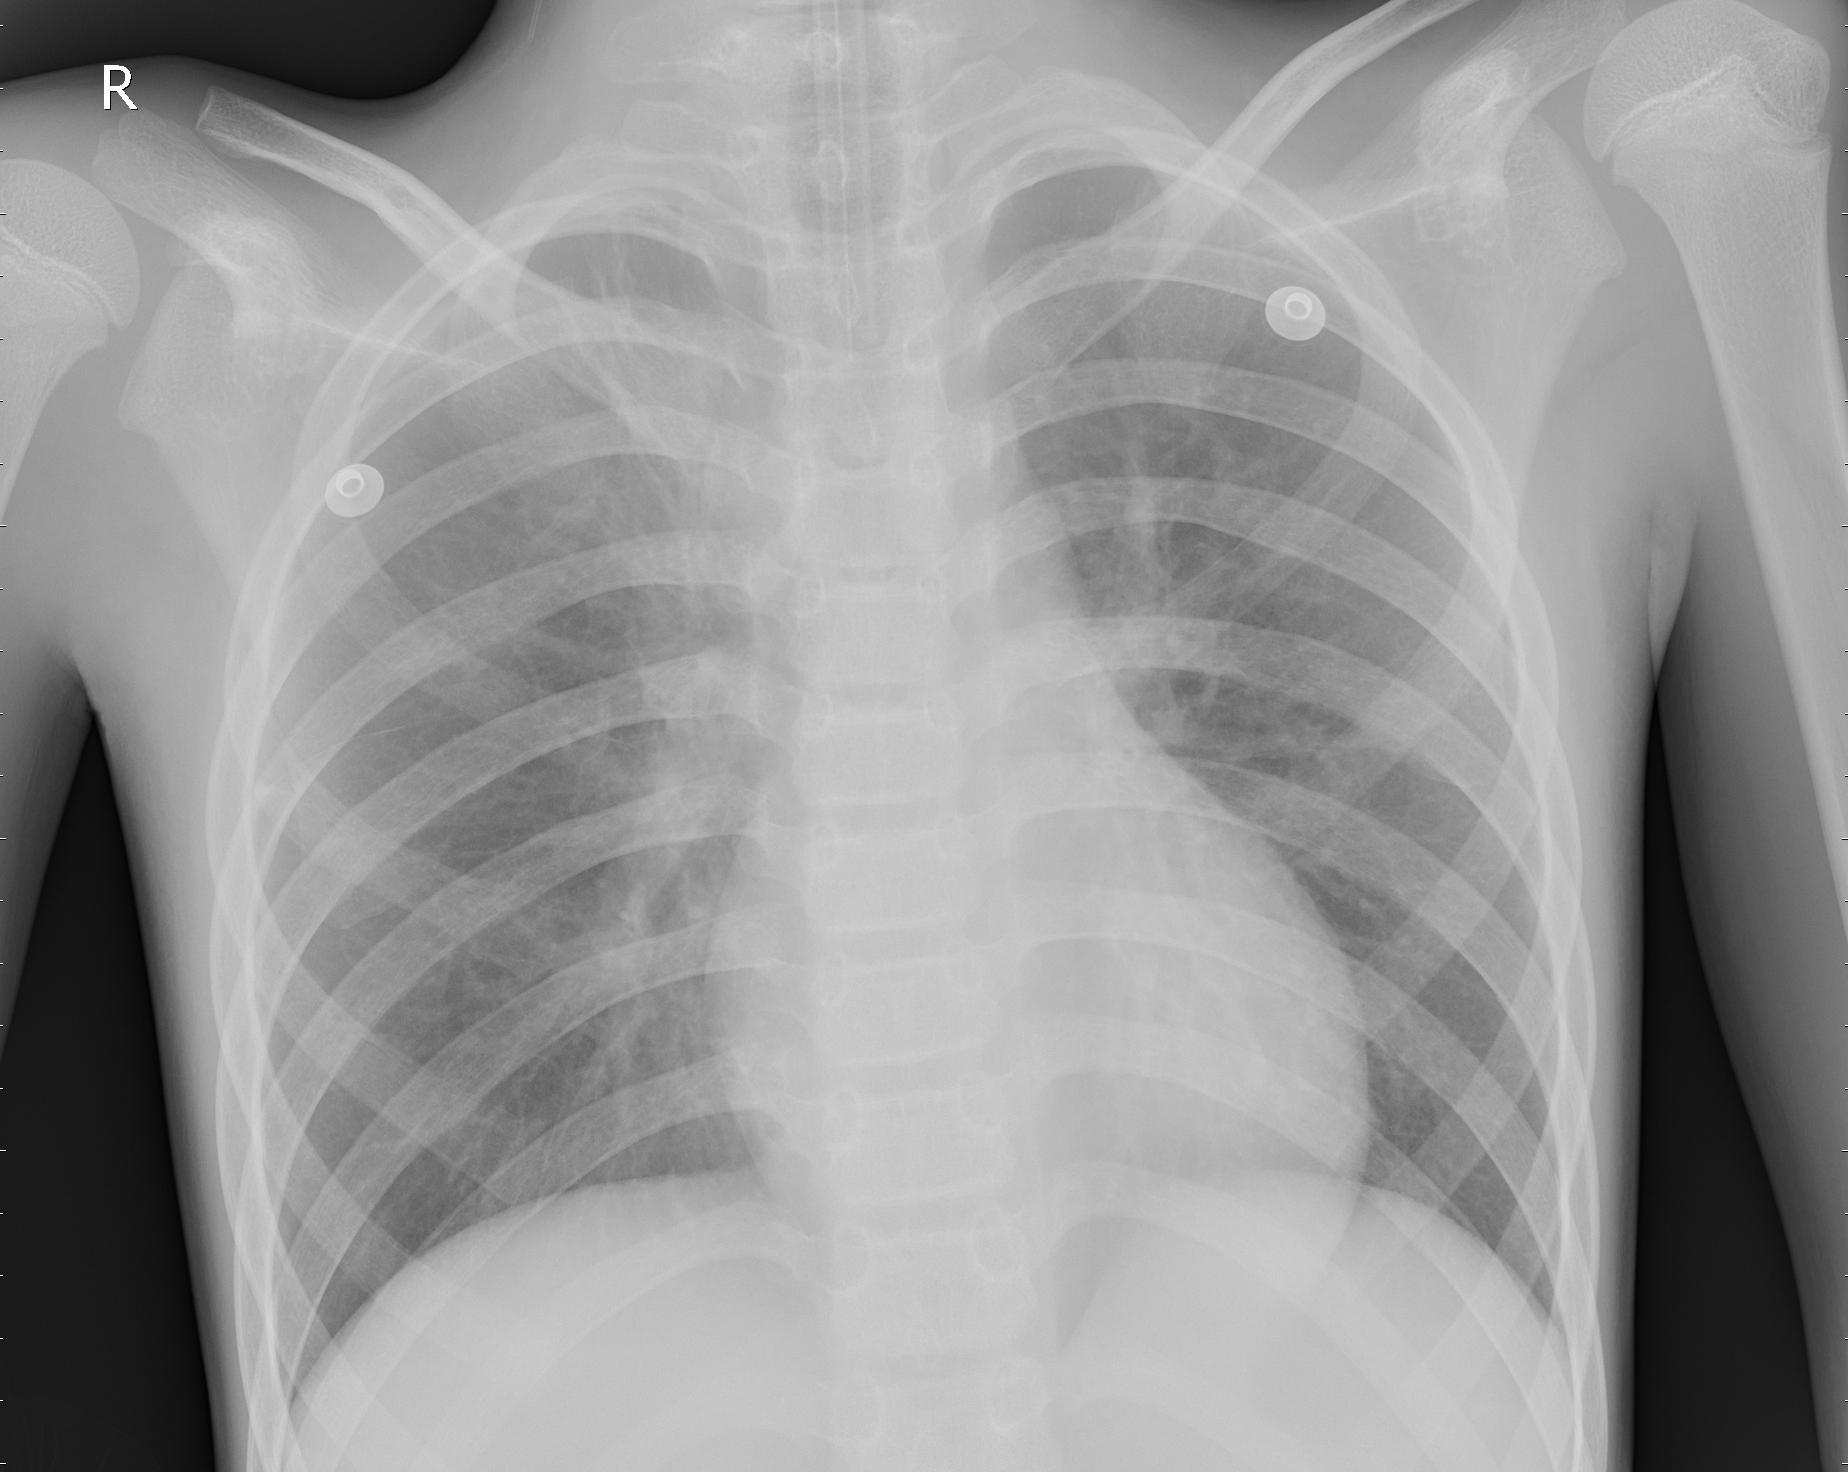
Diagnosis: PNEUMONIA